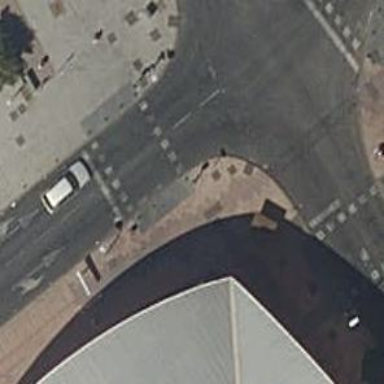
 including zebra crossing with signal lights."